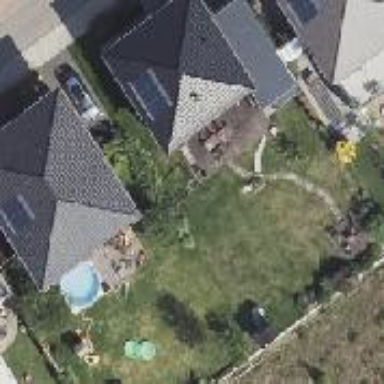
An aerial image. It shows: Hipped roof house.